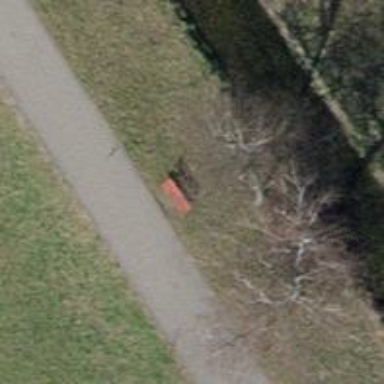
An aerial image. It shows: Red bench.